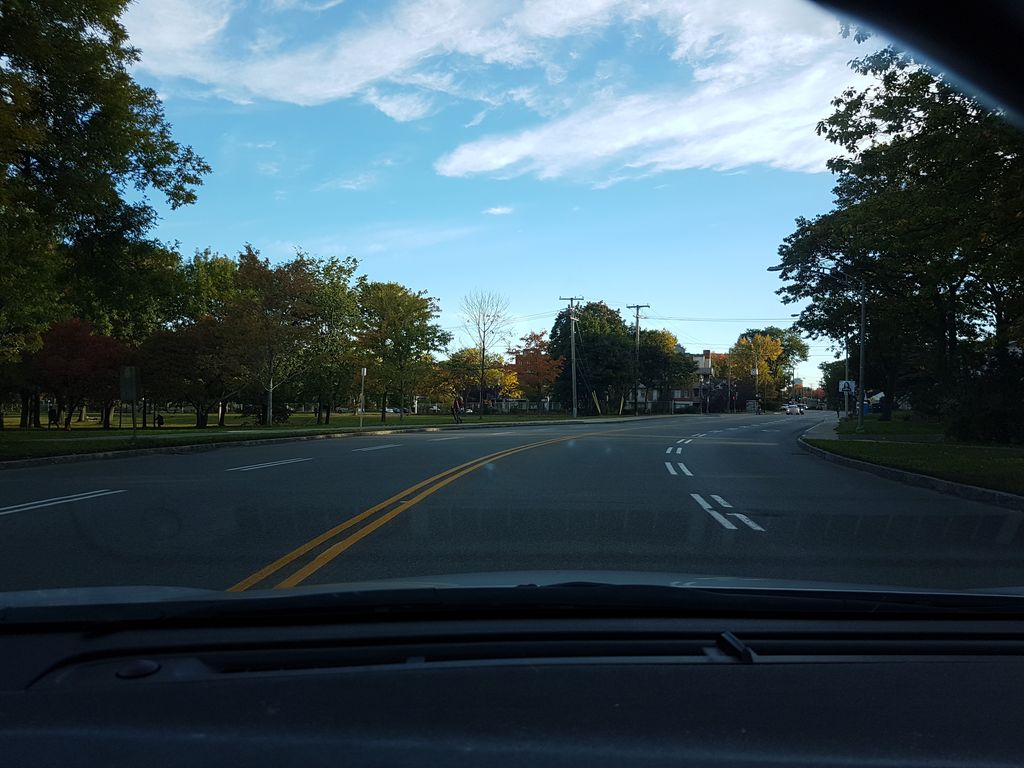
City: quebec_city